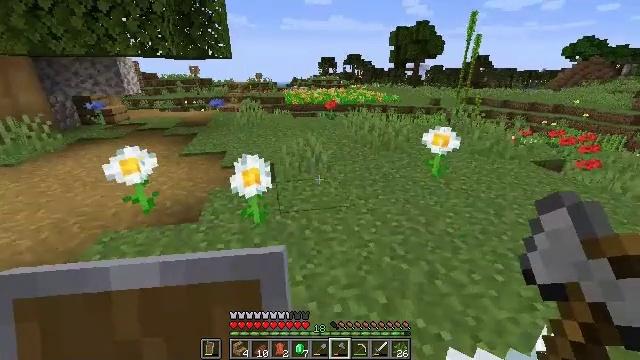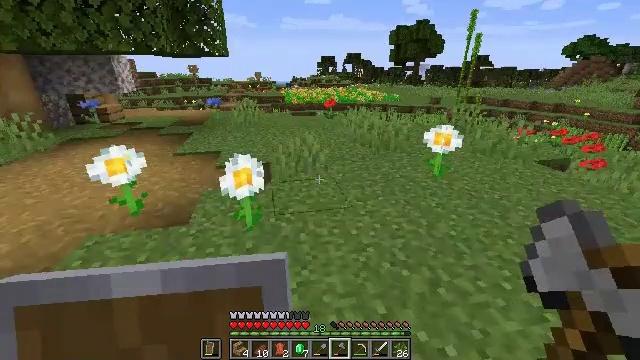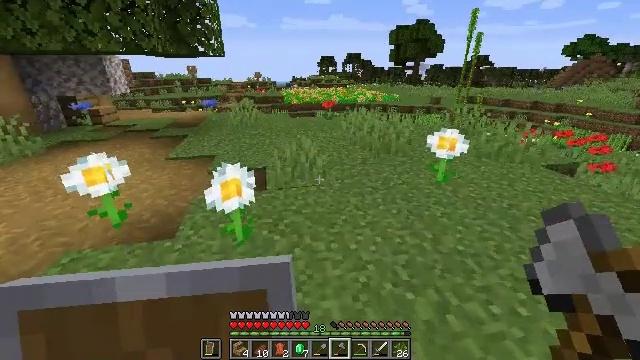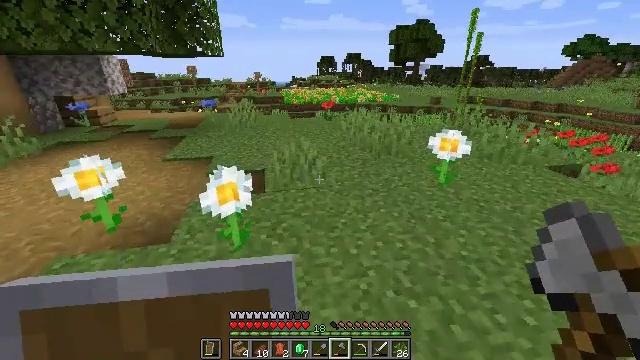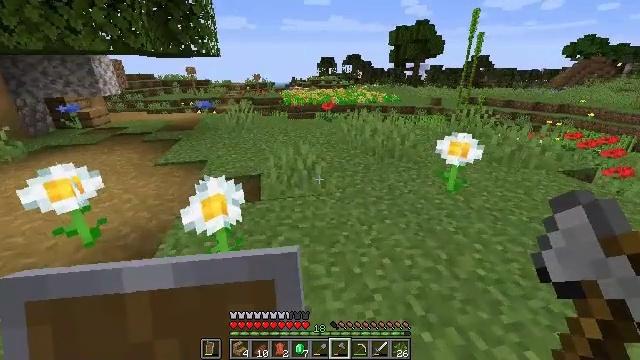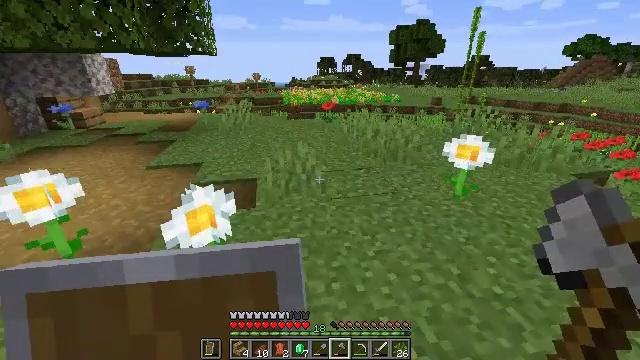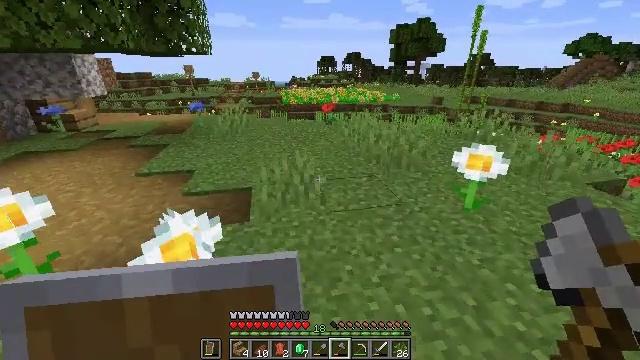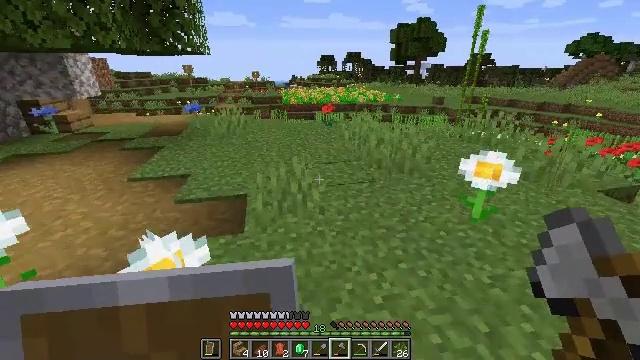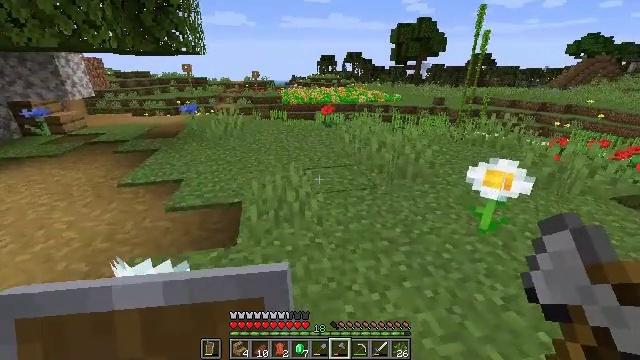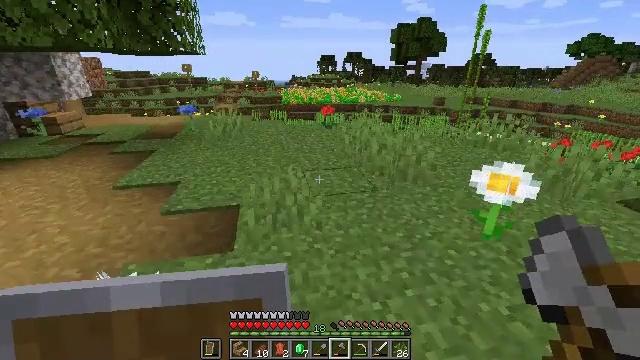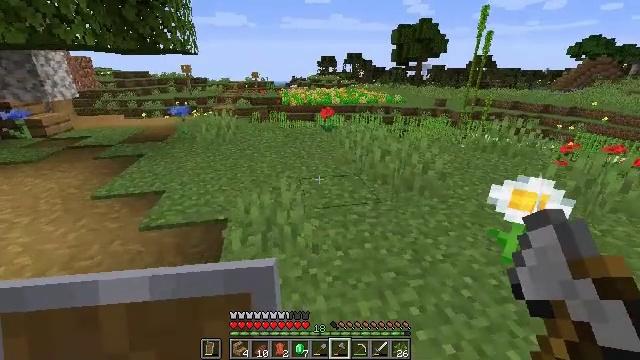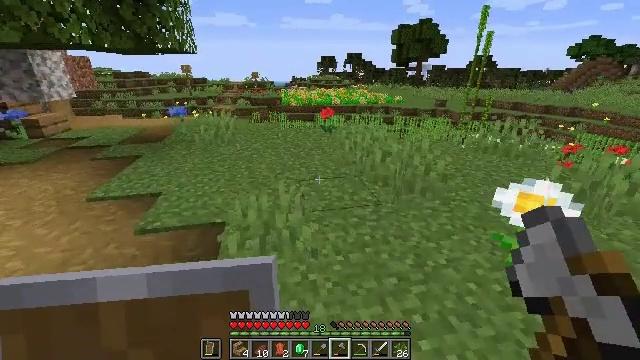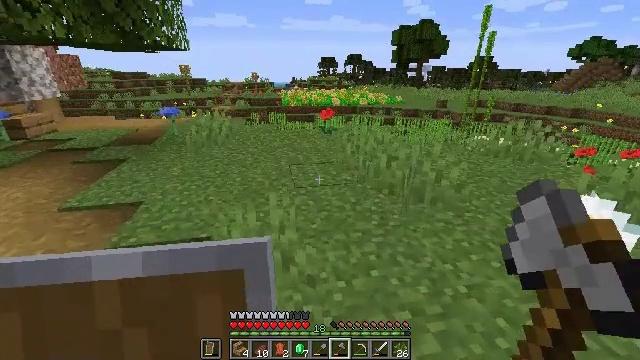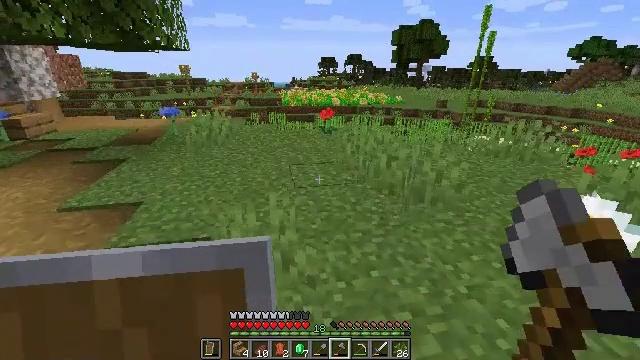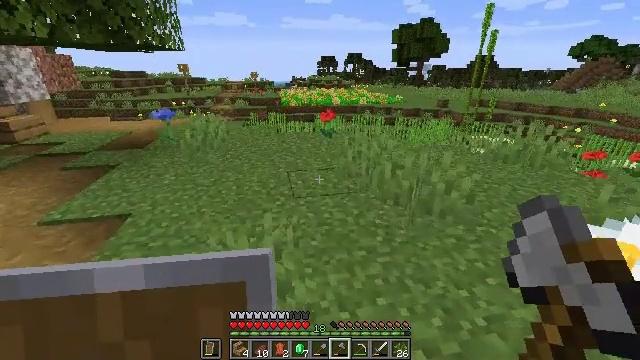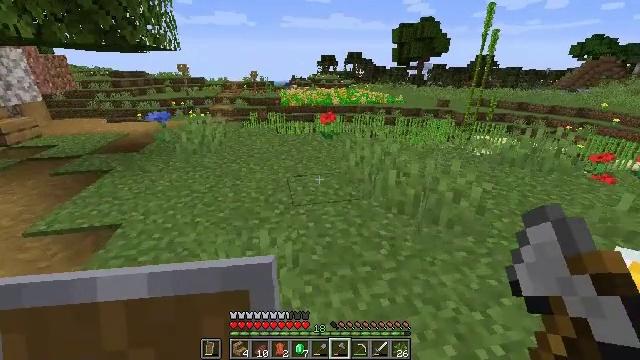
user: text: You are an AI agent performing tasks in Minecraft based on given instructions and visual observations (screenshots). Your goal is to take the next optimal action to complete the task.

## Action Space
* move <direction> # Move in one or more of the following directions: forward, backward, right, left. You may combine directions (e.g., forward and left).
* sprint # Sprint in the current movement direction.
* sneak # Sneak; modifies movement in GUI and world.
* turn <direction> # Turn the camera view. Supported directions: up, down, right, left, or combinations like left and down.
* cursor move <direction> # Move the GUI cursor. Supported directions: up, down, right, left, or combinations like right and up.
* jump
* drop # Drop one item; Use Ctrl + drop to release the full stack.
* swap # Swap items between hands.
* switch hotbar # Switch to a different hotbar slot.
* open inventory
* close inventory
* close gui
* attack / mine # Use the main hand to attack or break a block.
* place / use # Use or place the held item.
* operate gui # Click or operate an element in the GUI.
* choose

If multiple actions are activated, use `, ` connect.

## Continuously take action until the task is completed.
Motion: motion action
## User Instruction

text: Gather potatoes by left-clicking.
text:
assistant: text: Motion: move forward
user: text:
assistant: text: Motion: move forward
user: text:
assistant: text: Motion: move forward
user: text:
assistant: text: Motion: move forward
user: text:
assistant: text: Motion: move forward
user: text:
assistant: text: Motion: move forward
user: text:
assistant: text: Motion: move forward
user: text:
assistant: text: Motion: move forward
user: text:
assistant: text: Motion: move forward
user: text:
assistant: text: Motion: move forward
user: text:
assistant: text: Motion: move forward
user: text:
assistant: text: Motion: move forward
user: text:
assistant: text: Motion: move forward
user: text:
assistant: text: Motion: move forward
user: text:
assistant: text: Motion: move forward
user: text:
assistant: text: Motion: move forward and move left
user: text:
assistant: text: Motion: move forward and move left
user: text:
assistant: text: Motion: move forward and move left
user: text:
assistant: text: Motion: move forward and move left
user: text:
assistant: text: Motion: move forward
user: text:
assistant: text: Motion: move forward
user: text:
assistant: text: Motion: move forward
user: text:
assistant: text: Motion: move forward
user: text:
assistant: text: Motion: move forward
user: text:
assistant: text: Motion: move forward and move left
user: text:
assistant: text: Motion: move forward and move left
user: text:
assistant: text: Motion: move forward and move left
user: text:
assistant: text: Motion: move forward and move left
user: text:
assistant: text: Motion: move forward and move left
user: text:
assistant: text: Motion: move forward and move left